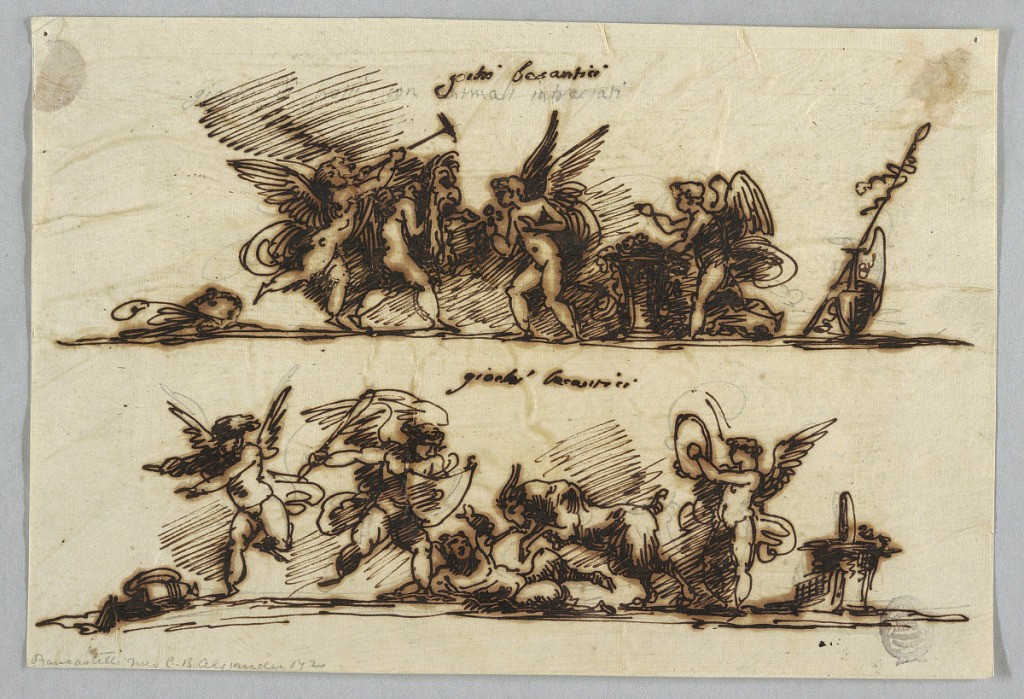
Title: Design for Two Friezes with Putti
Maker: Felice Giani, Italian, 1758–1823
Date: ca. 1800
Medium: Graphite, pen and ink on paper
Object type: Drawing
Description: Page divided horizontally into two friezes featuring groups of putti.